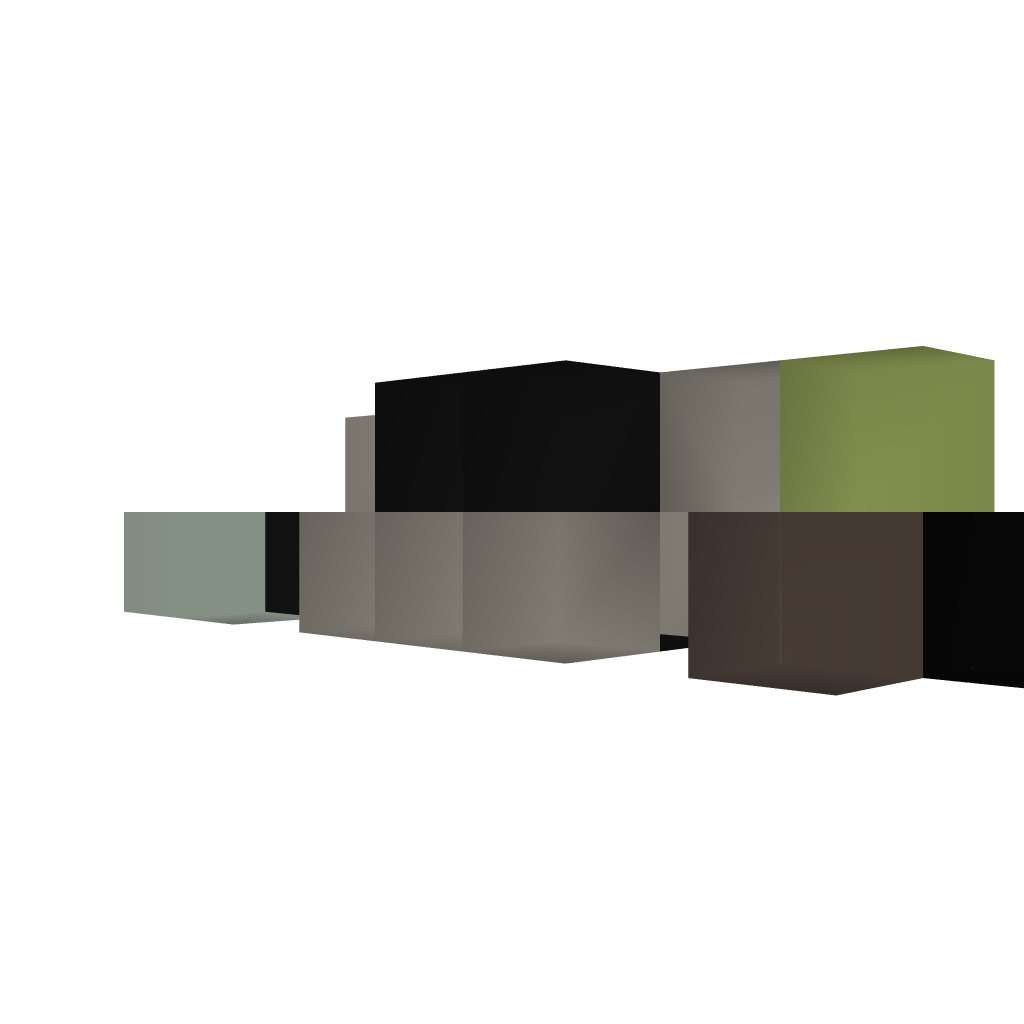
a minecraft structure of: No Night Device